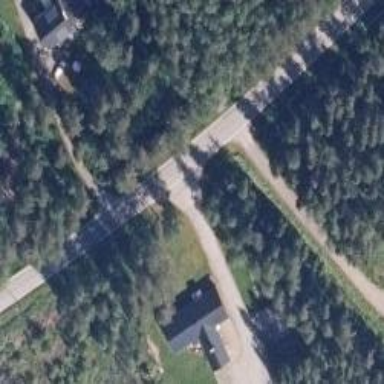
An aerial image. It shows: Tertiary road.